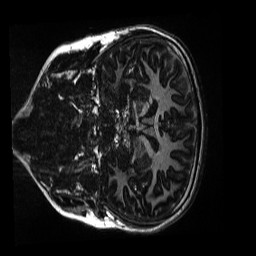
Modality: MP2RAGE
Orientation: coronal
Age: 9
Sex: female
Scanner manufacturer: siemens
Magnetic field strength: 3 T
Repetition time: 4 s
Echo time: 0.00303 s